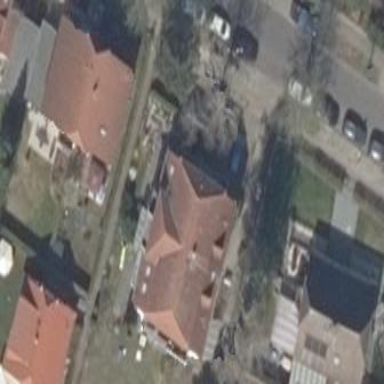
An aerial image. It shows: Simple and straightforward house.